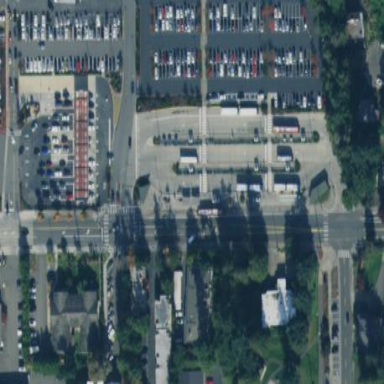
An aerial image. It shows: Bus station serving as public transport station.